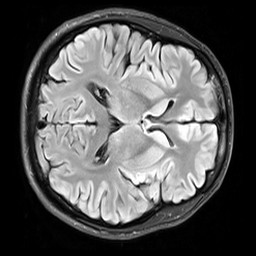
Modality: FLAIR
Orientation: axial
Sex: male
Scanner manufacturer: siemens
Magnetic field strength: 3 T
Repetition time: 10 s
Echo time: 0.09 s